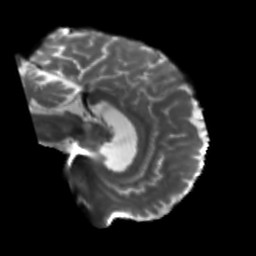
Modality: T2w
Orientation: sagittal
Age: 60
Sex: male
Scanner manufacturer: siemens
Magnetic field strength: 3 T
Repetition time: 5.25 s
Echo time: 0.08 s